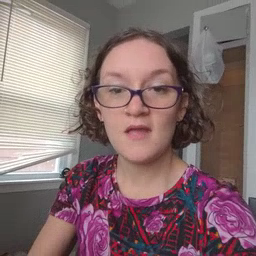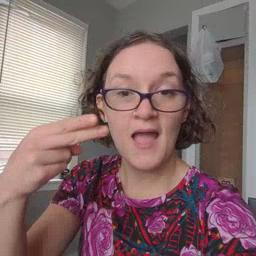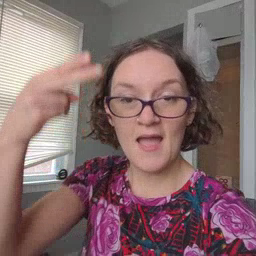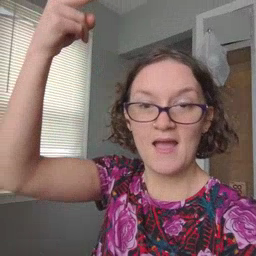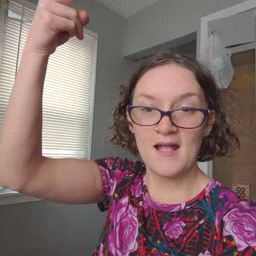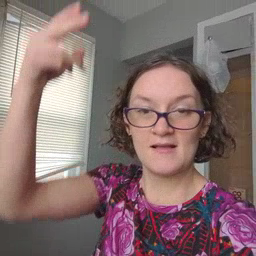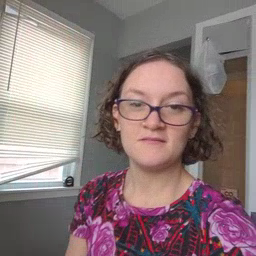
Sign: high